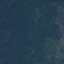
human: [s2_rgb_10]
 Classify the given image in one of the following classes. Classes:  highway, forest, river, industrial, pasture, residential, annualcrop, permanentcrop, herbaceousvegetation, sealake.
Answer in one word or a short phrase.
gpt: Forest